Question: I've imported the source from the following tutorial:
<URL>
<URL>
but I cannot seem to increase the size of the thumbnails - I've tried changing userVideoThumbImageView in my XML from:
'''
android:layout_width="wrap_content"
android:layout_height="wrap_content"
'''
to
'''
android:layout_width="80dip"
android:layout_height="80dip"
but it only seems to increase the size of the black space around the thumbnail.
'''
XML:
---
'''
<?xml version="1.0" encoding="utf-8"?>
<LinearLayout xmlns:android="http://schemas.android.com/apk/res/android"
android:layout_width="fill_parent"
android:layout_height="wrap_content"
android:gravity="center_vertical"
android:orientation="horizontal" >
<com.blundell.tut.ui.widget.UrlImageView
android:id="@+id/userVideoThumbImageView"
android:layout_width="80dip"
android:layout_height="80dip"
android:contentDescription="YouTube video thumbnail"
android:src="@drawable/ic_launcher" />
<TextView
android:id="@+id/userVideoTitleTextView"
android:layout_width="fill_parent"
android:layout_height="wrap_content"
android:text="Video Title Not Found" />
</LinearLayout>
'''
## SCREENSHOT:

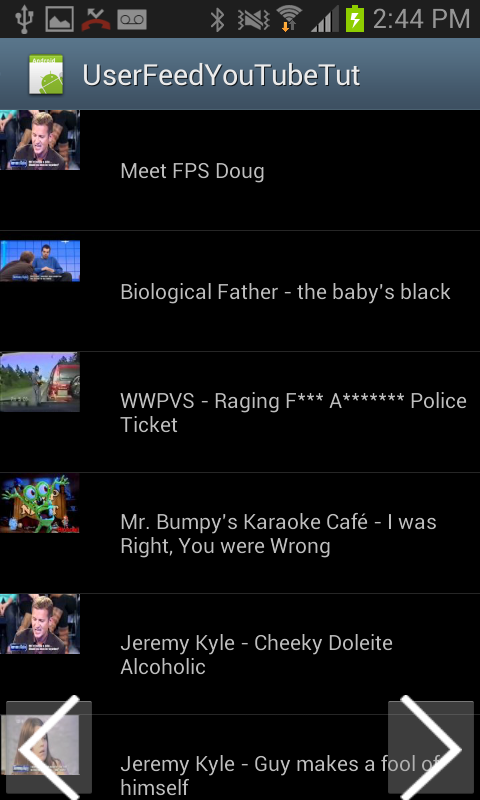
Answer: That tutorial isn't all that good in implementing asynchronous tasks. While runnables work fine, in Android an AsyncTask will provide more control.
Now, for the issue you are having, I believe that youtube provides thumbnails in various sizes, you seem to be pulling the small one. Using a larger one will help but will be slower.
In the class GetYouTubeUserVideosTask, you'll find the line of code
'String thumbUrl = jsonObject.getJSONObject("thumbnail").getString("sqDefault");'
It it pulling the Standard Quality image from the JSON being received, you should use the High Quality image. That can be achieved by changing to
'String thumbUrl = jsonObject.getJSONObject("thumbnail").getString("hqDefault");'
You can do a sample request and see the data at anytime by looking at the url being used, the return looks parcially like this:
"thumbnail":{"sqDefault":"<URL>"}
That way you know you have various options.